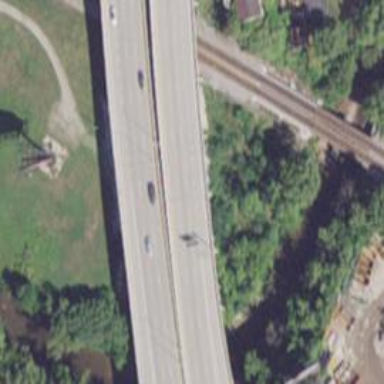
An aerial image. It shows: Bridge on motorway expressway.